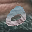
Label: 0